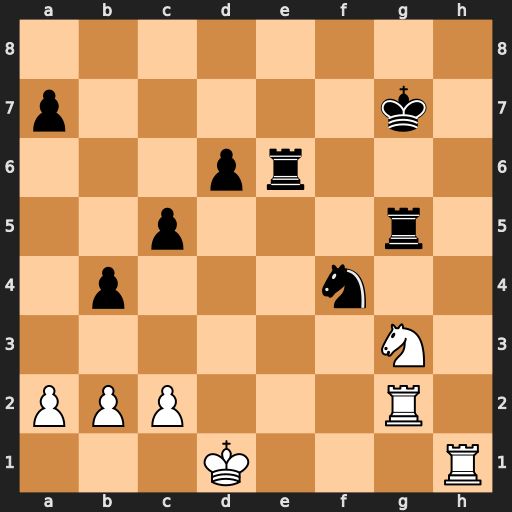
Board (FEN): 8/p5k1/3pr3/2p3r1/1p3n2/6N1/PPP3R1/3K3R
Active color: w
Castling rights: -
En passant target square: -
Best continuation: Nh5+ Nxh5 Rxg5+